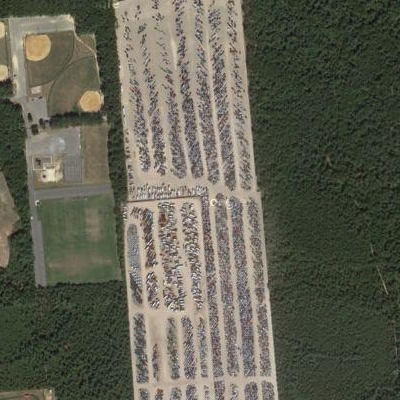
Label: Parking